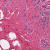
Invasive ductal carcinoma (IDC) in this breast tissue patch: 0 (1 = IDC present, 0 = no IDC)